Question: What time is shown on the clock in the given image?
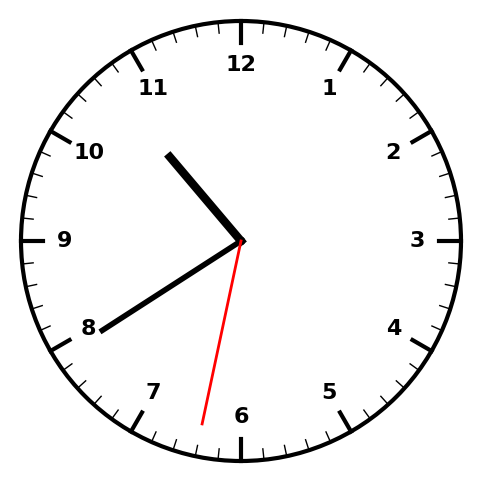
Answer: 10:39:32